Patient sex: M
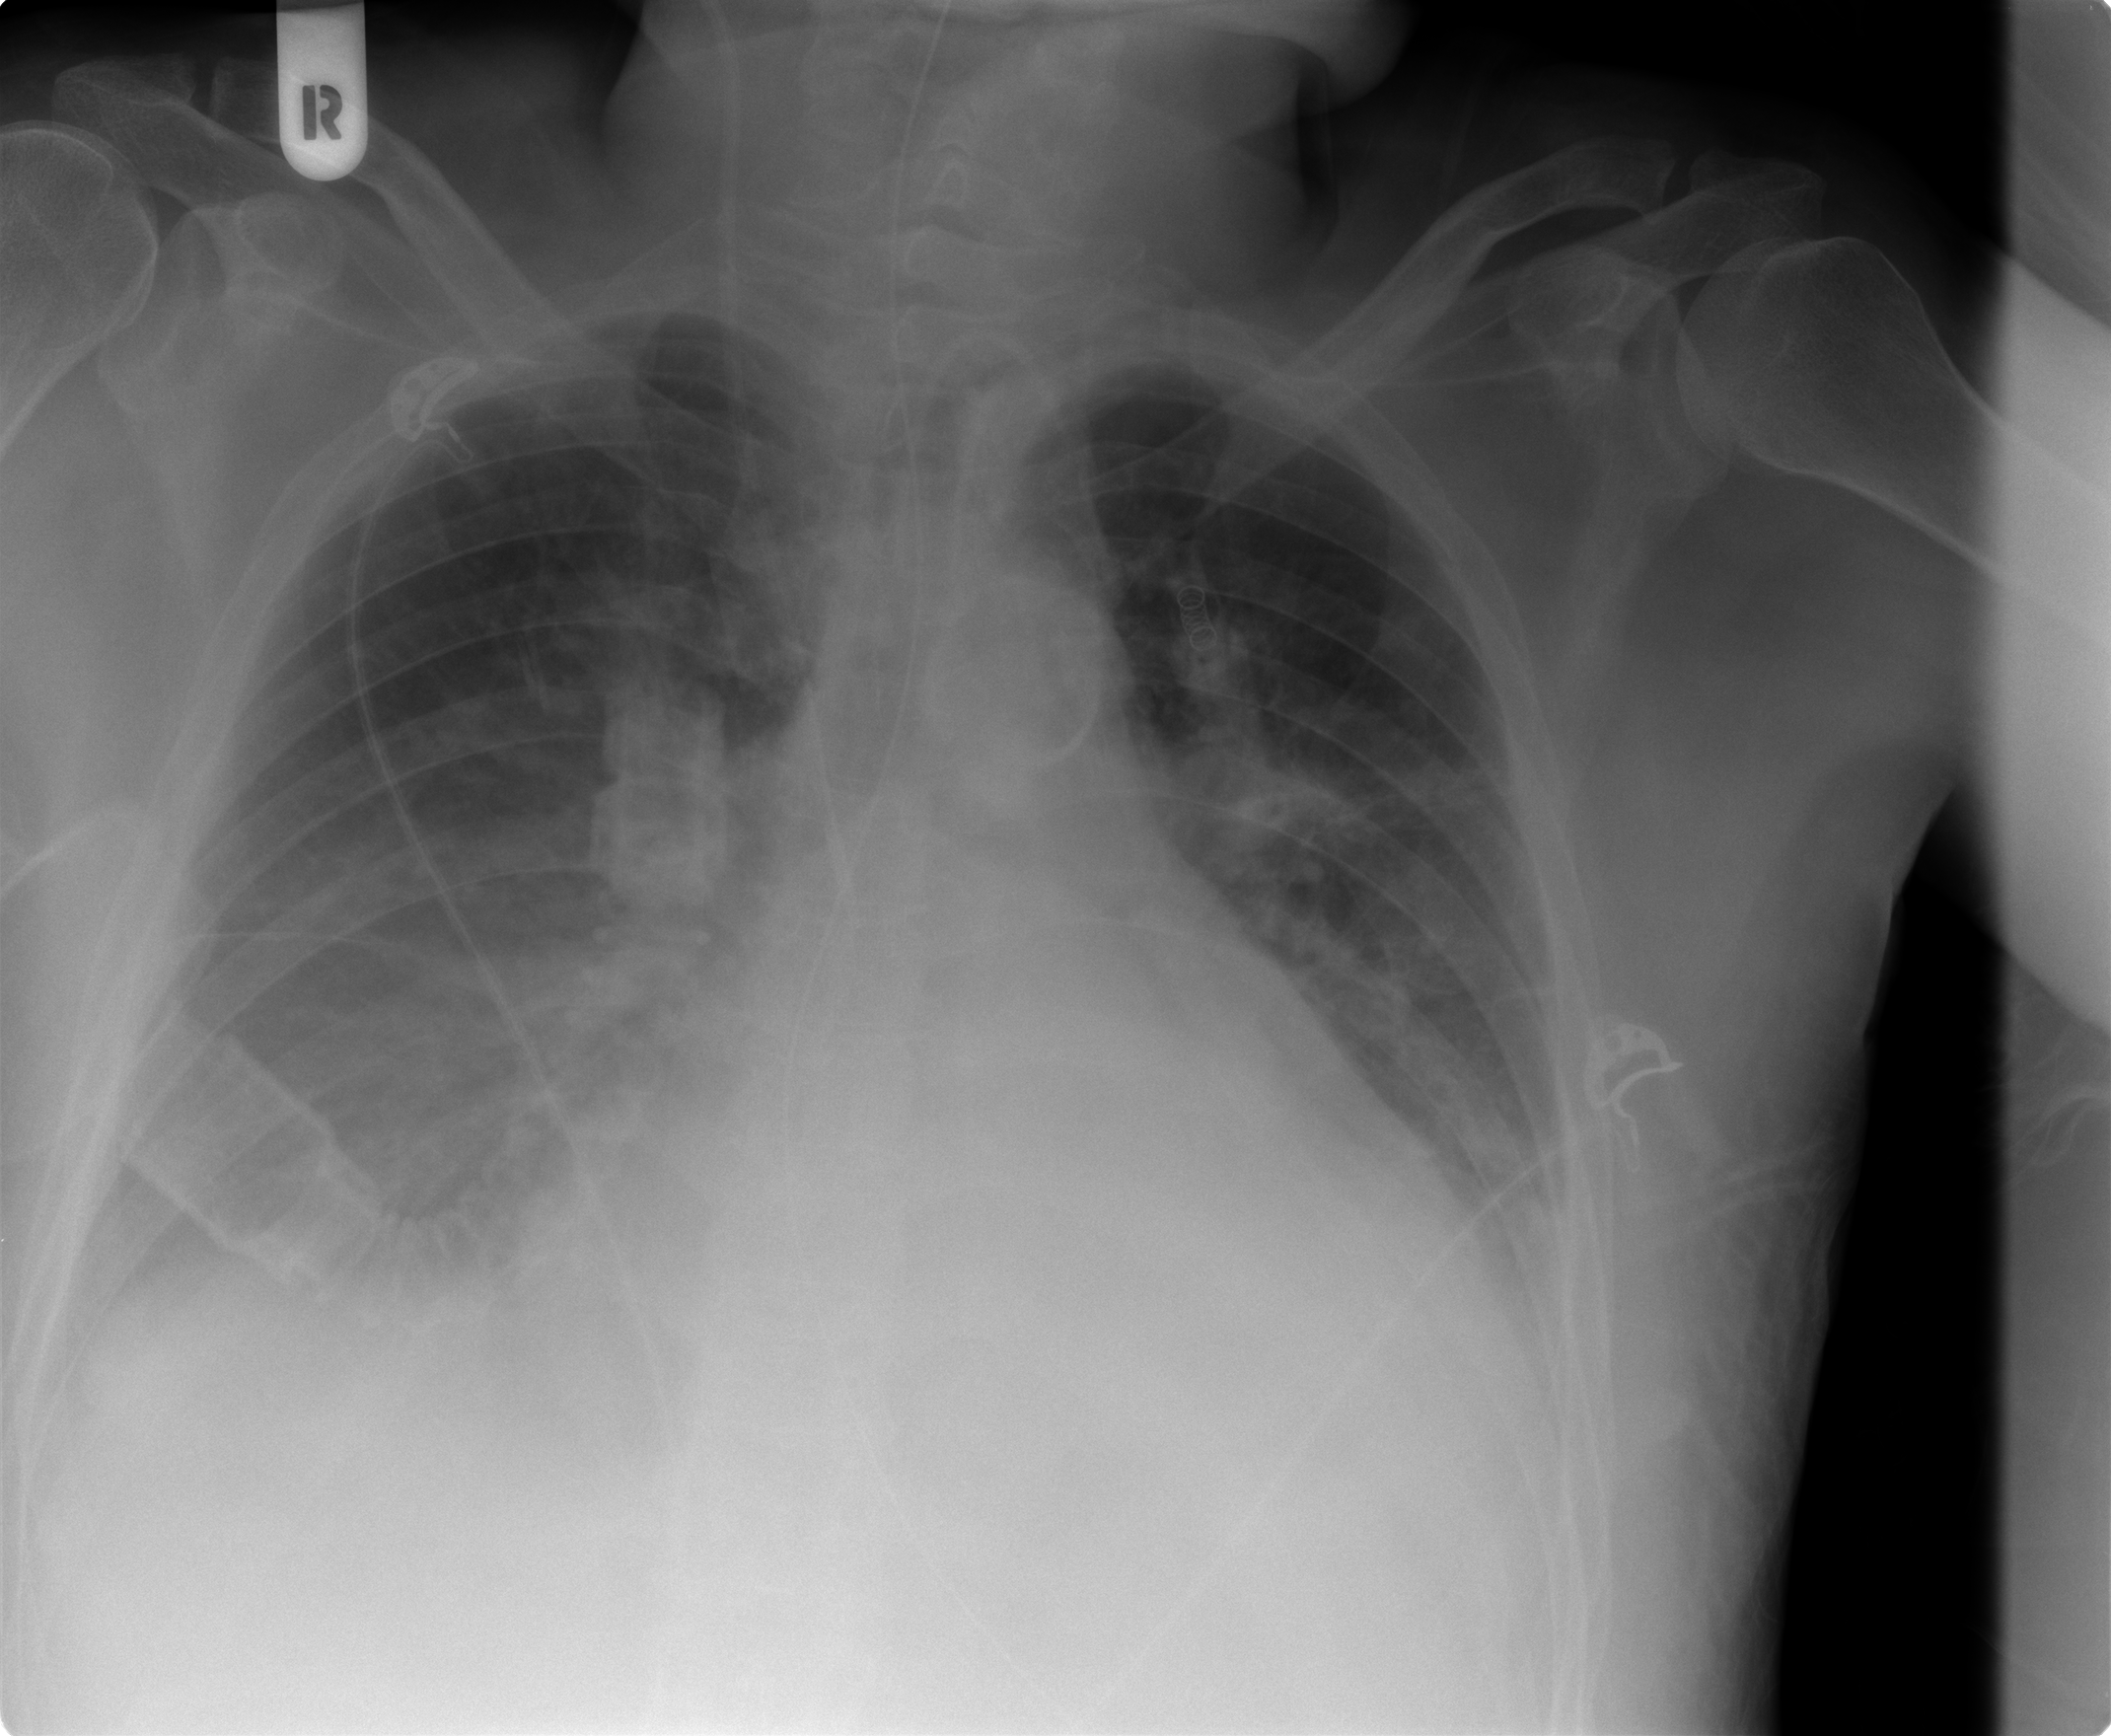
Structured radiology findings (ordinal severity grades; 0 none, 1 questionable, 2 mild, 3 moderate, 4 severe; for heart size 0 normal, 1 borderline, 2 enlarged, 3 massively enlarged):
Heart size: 2
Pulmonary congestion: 2
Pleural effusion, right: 3
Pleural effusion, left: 0
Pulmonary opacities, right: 0
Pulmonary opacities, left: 0
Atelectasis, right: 2
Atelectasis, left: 2